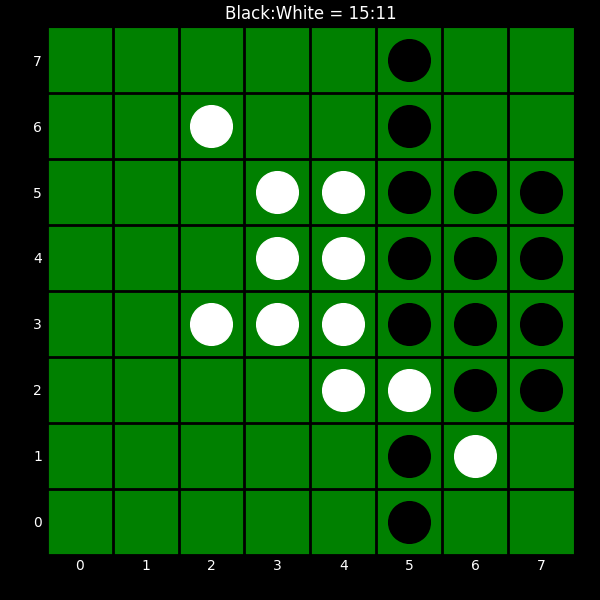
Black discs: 15
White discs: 11